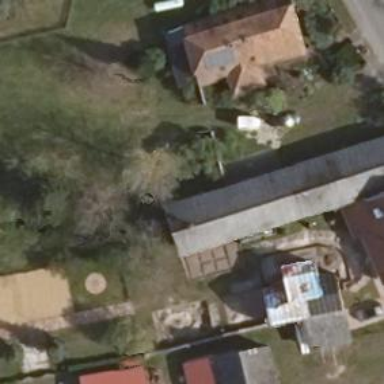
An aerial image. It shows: Barn.